Question: ive tried update other fields and it worked just fine in this format but when i try to update the value field i get "syntax error in UPDATE statement"
the code is:
'''
UPDATE Boxes
SET VALUE = VALUE * 0.85;
'''
ive tried put '' and () in a few forms,
tried to set value to numbers
tried remove the 'SET' for some reason :O
dont know what to do

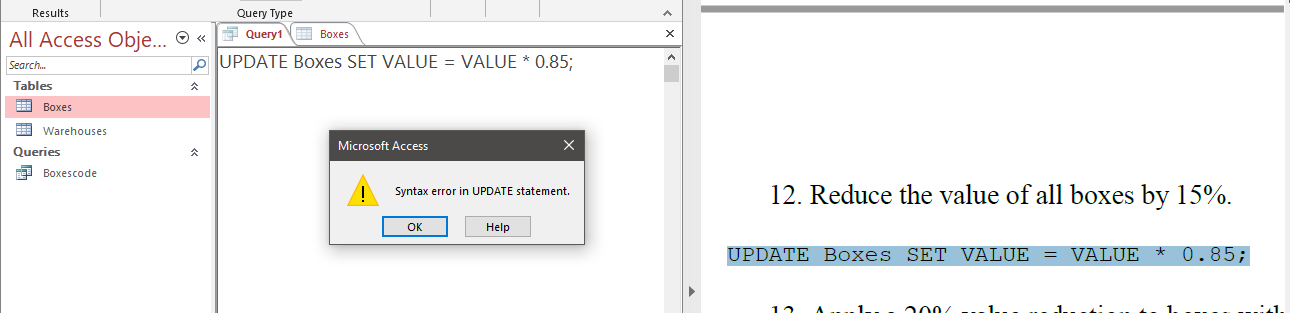
Answer: 'VALUE' is a <URL> and it should be quoted with square brackets:
'''
UPDATE Boxes
SET [VALUE] = [VALUE] * 0.85;
'''
Alternatively as <URL> commented:
'''
UPDATE Boxes
SET 'VALUE' = 'VALUE' * 0.85;
'''